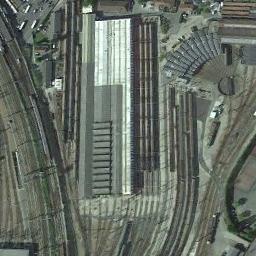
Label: railway_station